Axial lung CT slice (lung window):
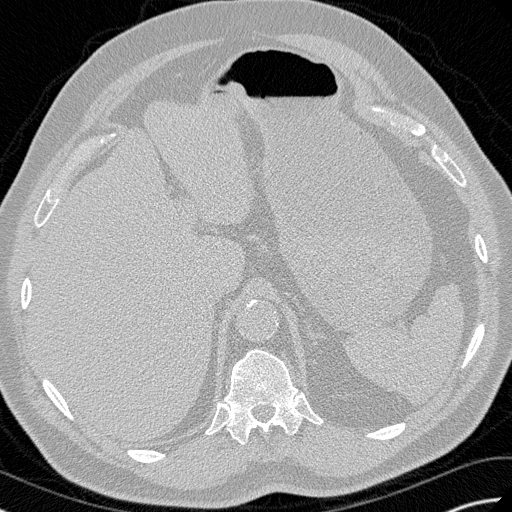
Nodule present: no